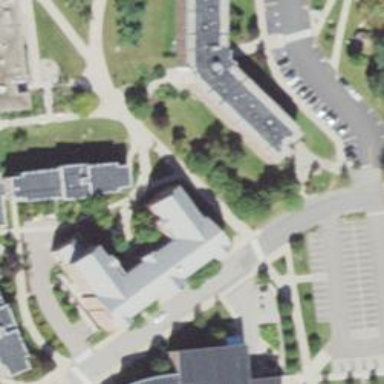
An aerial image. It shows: Dormitory building.